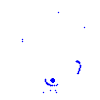
Particle: kaon